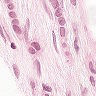
Metastatic tissue present: yes